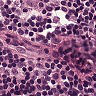
Metastatic tissue present: no